Field crop: maize
Growth stage: 2
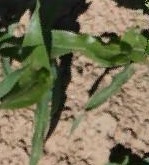
Species: maize